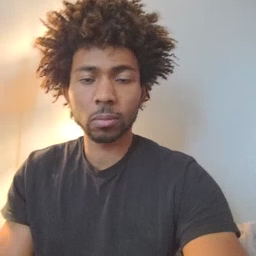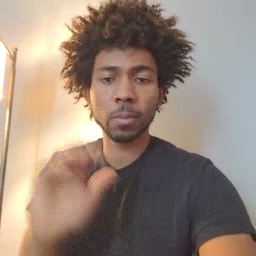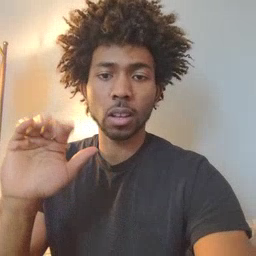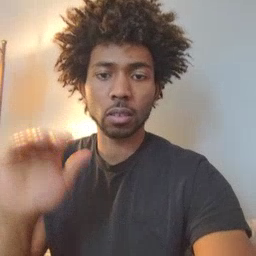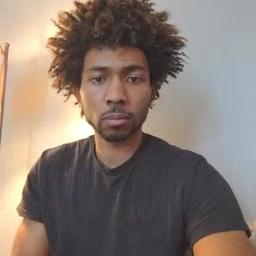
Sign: bye